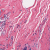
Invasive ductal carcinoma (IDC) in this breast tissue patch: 0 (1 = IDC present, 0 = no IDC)